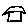
Label: house